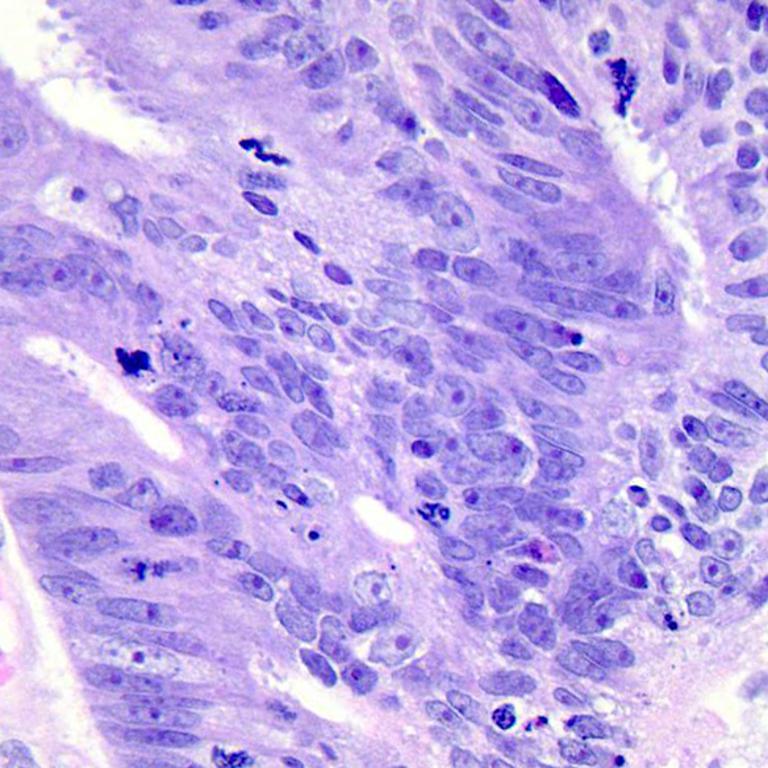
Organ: colon
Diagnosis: adenocarcinomas